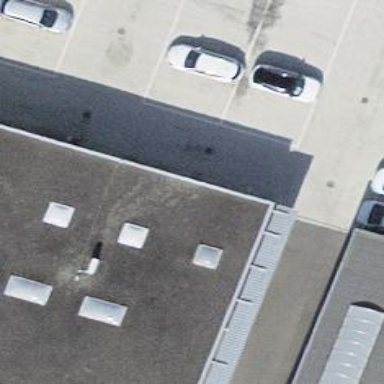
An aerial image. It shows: Building housing car repair shop.